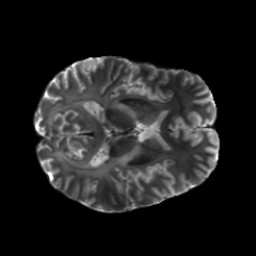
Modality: T2w
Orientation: axial
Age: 30
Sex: male
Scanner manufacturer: siemens
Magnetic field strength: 6.98 T
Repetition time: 7.776 s
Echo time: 0.076 s